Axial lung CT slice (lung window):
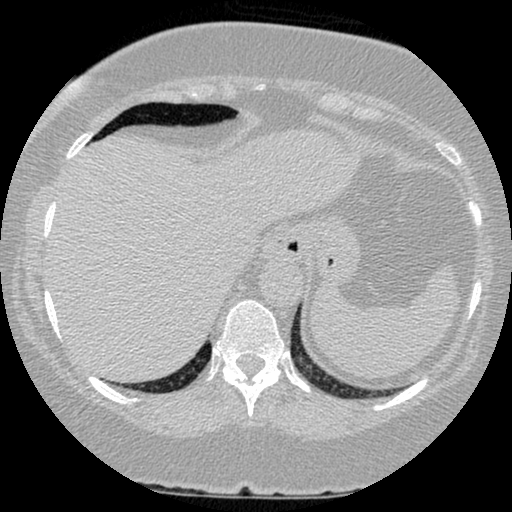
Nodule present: no